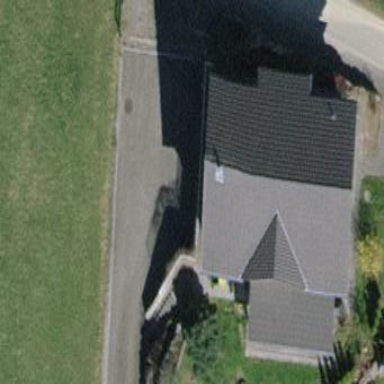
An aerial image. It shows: Building.